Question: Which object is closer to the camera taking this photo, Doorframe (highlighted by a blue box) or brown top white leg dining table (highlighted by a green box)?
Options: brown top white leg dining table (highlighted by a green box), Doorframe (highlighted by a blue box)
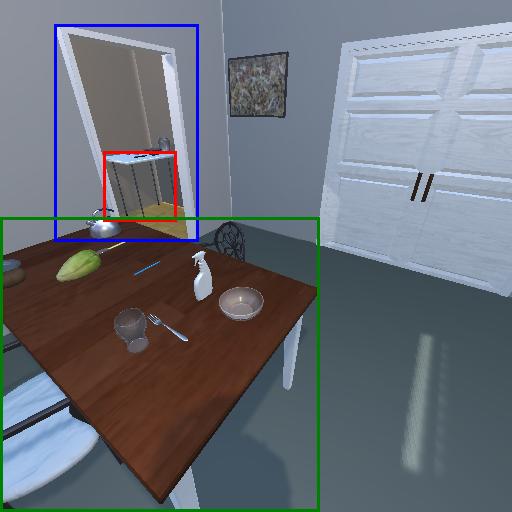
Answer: brown top white leg dining table (highlighted by a green box)